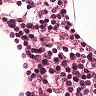
Metastatic tissue present: no